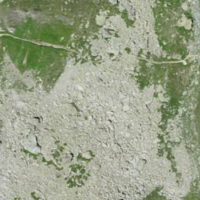
EUNIS habitat code: 31
Species observed at this site:
Aster alpinus